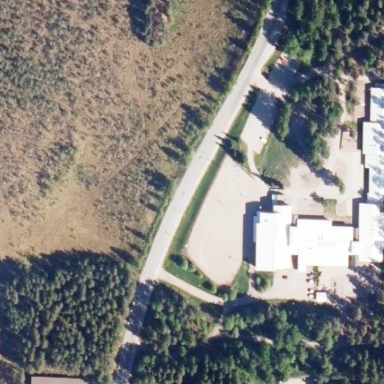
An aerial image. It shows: School.